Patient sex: M
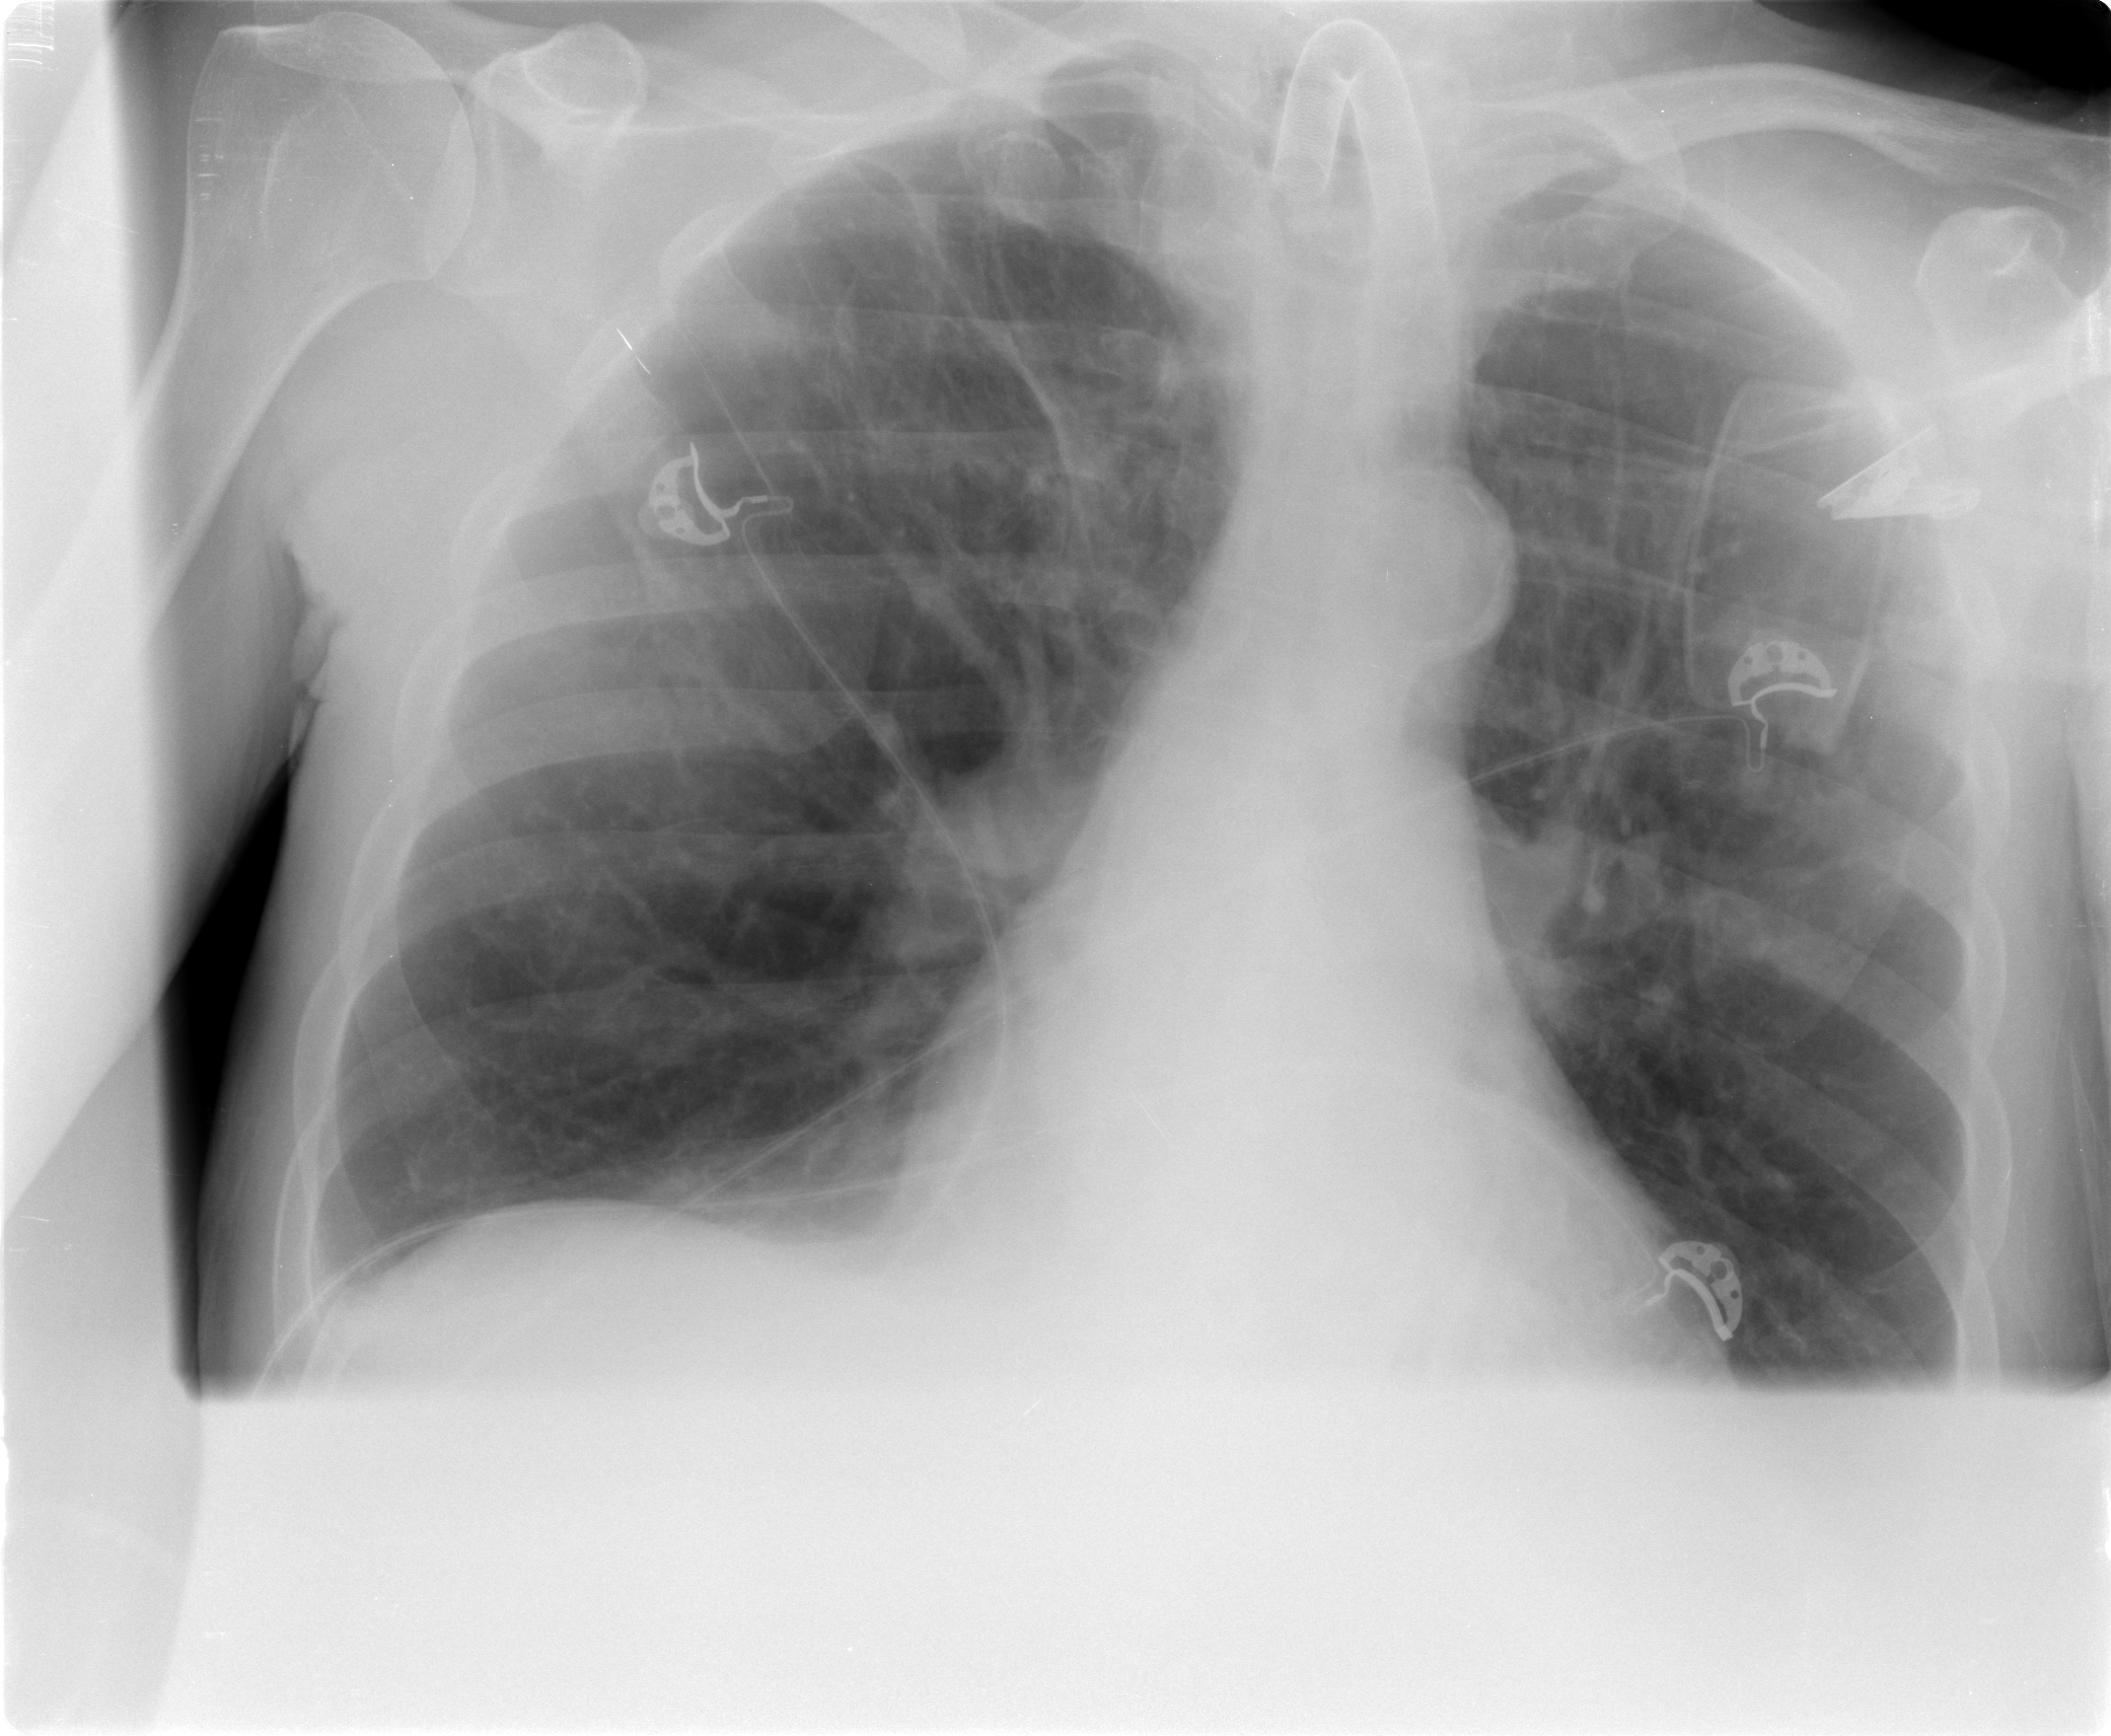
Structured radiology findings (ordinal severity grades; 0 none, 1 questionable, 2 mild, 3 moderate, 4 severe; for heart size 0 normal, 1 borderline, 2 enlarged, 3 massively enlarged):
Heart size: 0
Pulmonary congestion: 2
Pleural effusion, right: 0
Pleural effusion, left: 2
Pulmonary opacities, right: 0
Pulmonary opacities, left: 0
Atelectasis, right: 1
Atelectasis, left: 2